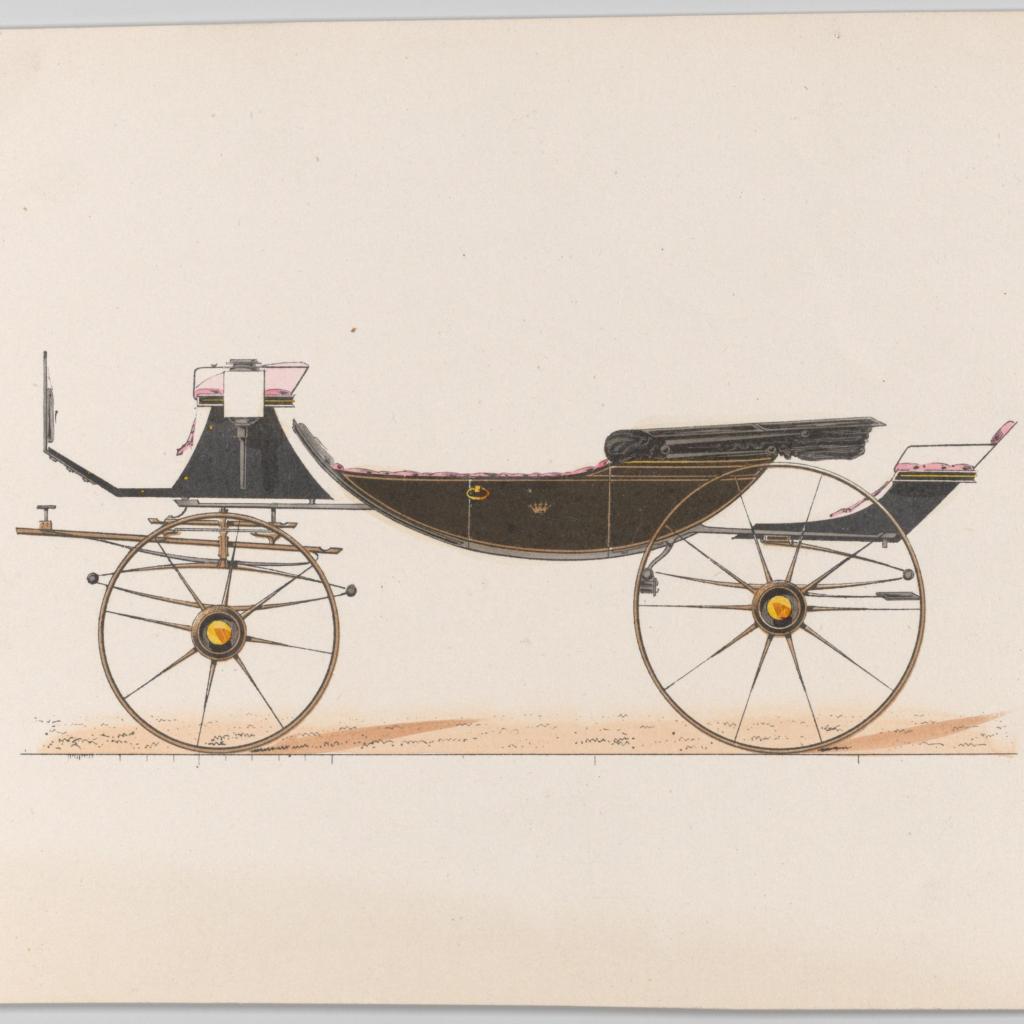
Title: Design for Vis-à-vis "Sociable" (unnumbered)
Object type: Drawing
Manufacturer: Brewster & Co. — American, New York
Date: ca. 1870
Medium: Hand colored lithograph with traces of gum arabic
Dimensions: sheet: 5 13/16 x 9 3/16 in. (14.8 x 23.3 cm)
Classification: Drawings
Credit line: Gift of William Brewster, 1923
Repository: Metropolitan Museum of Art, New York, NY